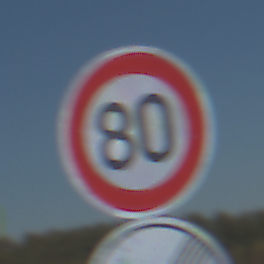
Verkehrszeichen: Geschwindigkeit80
Zusatzzeichen unten: EndeUeberholverbot
Umgebung: Outdoor, Nature
Tageszeit: MorningAfternoon
Wetter: Clear
Licht: Natural
Jahreszeit: Autumn
Kontrast: HighContrast